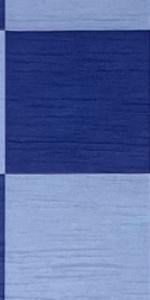
Label: Empty